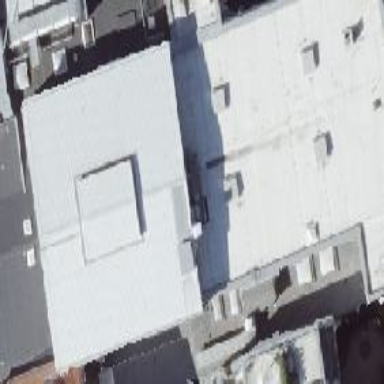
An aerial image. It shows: Part of building.